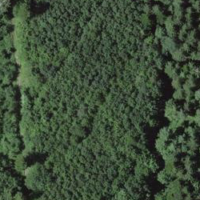
EUNIS habitat code: 44
Species observed at this site:
Prunus padus